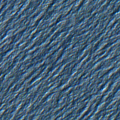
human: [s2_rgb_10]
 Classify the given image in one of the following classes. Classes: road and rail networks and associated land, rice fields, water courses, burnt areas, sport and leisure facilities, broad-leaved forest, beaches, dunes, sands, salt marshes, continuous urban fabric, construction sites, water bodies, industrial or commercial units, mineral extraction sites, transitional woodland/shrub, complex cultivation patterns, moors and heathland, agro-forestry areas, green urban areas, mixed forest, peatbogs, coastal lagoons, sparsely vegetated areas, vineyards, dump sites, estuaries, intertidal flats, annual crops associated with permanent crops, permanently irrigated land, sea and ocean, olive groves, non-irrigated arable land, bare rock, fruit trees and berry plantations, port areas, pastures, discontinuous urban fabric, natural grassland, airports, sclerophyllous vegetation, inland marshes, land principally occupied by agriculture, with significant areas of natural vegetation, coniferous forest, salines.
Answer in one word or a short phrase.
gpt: sea and ocean